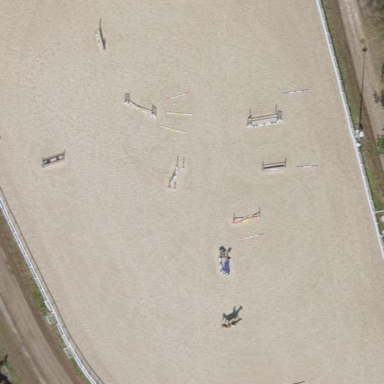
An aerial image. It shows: Equestrian pitch for leisure land activities.